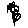
Label: flower